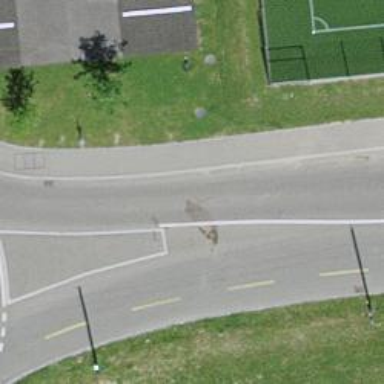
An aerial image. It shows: Traffic calming island.